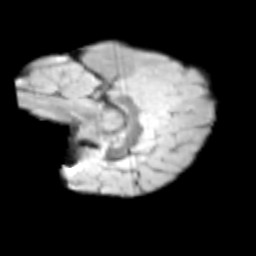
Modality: T2w
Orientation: sagittal
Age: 11
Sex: female
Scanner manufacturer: siemens
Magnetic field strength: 3 T
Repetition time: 3.8 s
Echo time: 0.07 s